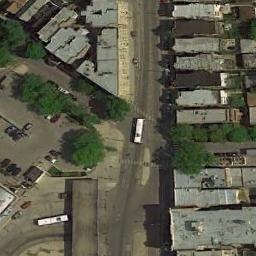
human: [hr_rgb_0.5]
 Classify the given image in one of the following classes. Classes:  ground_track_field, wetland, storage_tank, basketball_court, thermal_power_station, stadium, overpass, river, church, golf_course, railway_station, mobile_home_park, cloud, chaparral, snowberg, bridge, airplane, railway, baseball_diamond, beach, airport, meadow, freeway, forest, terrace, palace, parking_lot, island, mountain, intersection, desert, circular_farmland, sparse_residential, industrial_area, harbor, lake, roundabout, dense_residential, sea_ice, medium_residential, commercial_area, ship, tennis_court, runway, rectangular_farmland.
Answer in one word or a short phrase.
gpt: intersection